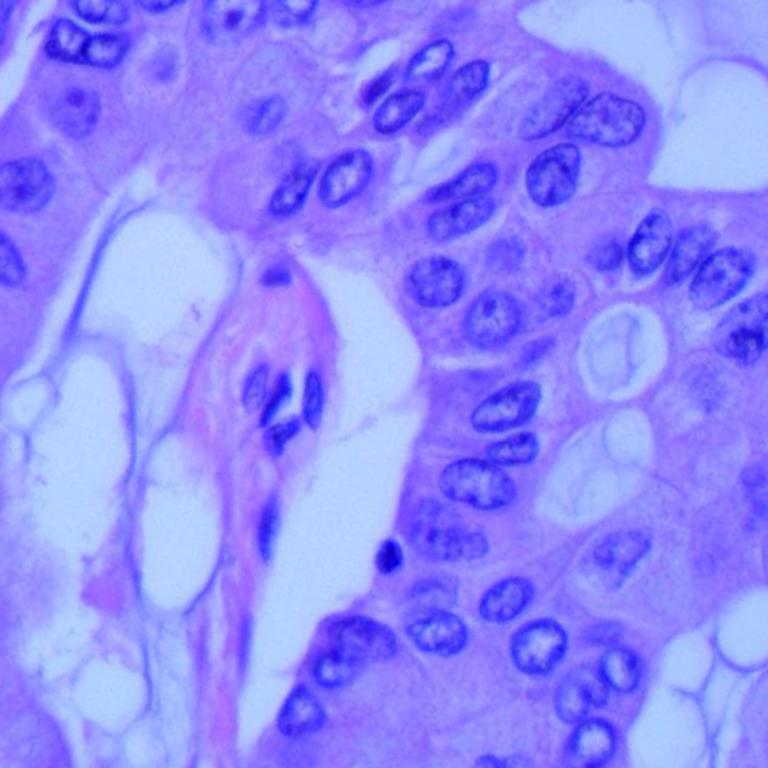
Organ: lung
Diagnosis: adenocarcinomas